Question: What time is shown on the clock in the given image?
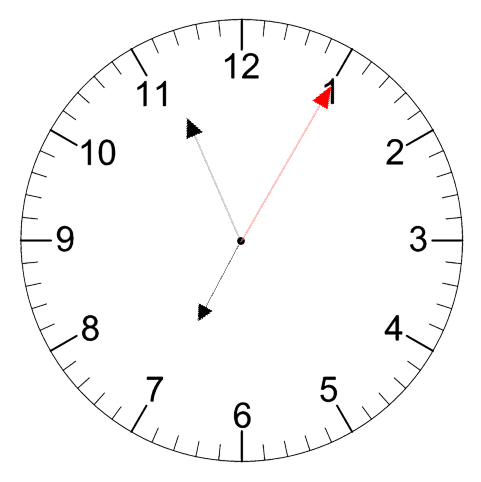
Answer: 06:56:05